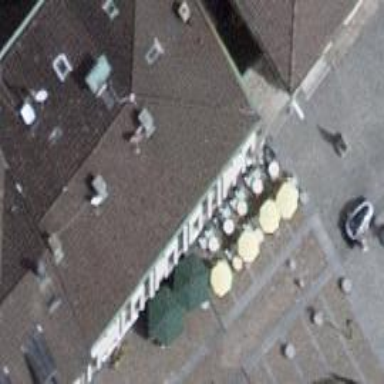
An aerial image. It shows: Bar.